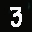
Label: 3